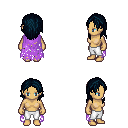
a pixel art fantasy rpg character, female body template, human, tanned skin, maroon tattered cape, white pants, raven long hairstyle, four views (front, back, left, right), 2x2 character sprite sheet, small pixel art, hard edges, no anti-aliasing